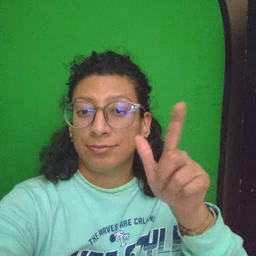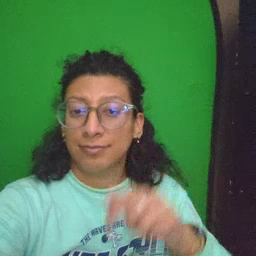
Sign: cheek